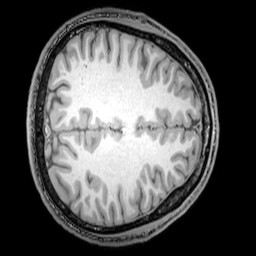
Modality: T1w
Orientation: axial
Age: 25
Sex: male
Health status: healthy
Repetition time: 0.081 s
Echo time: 0.037 s